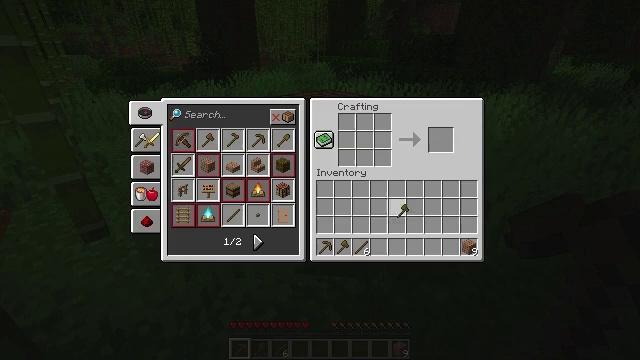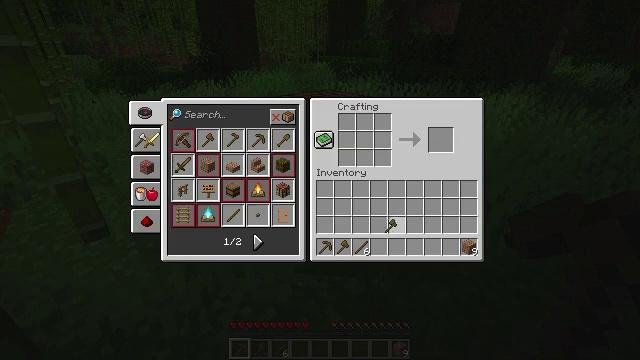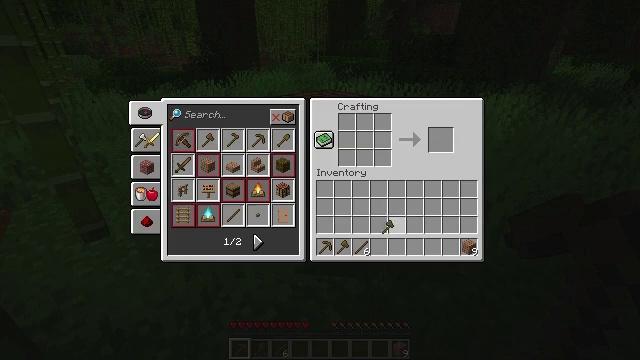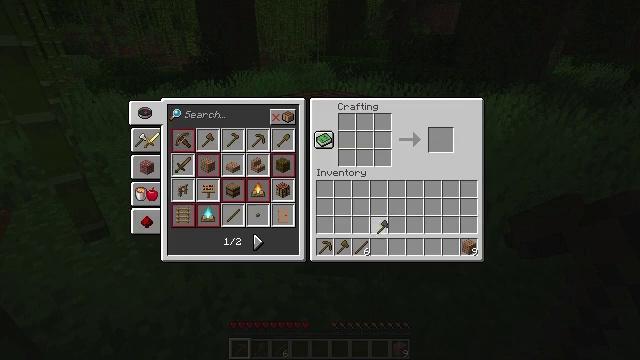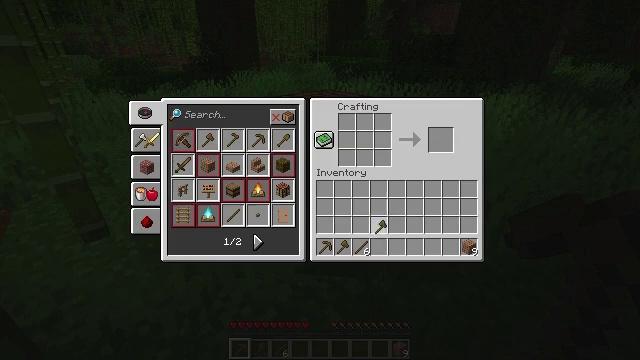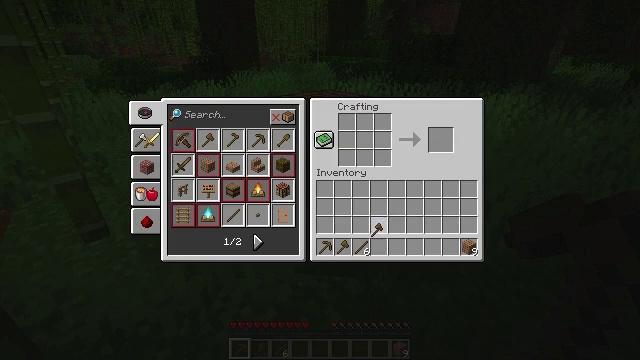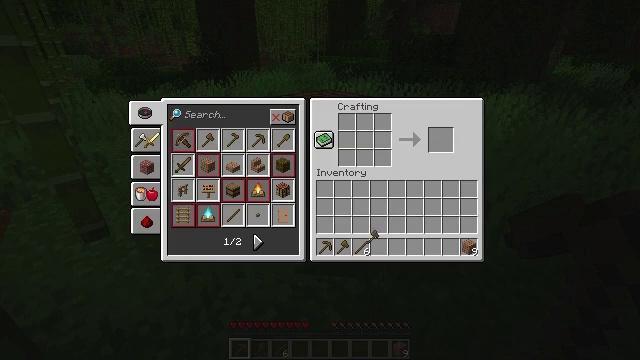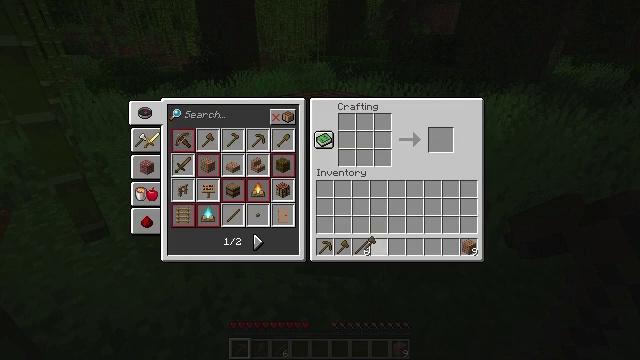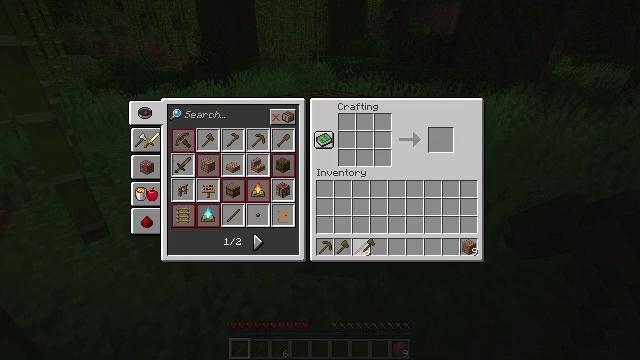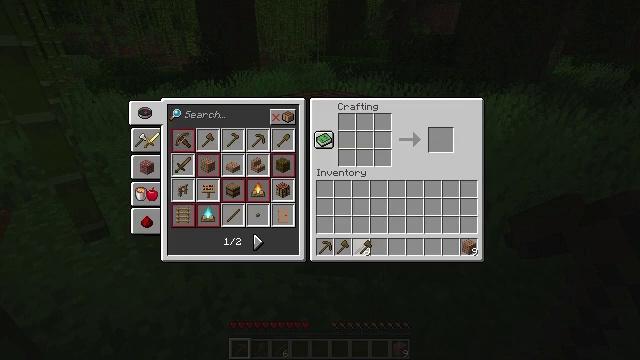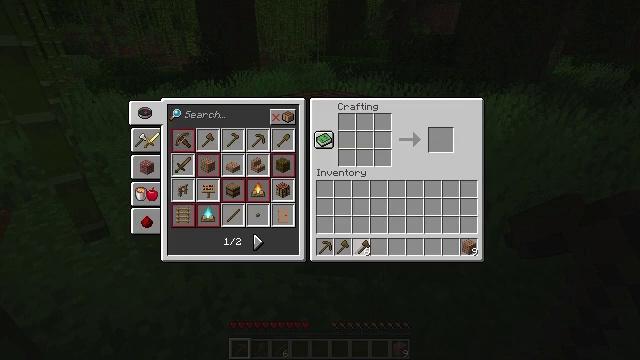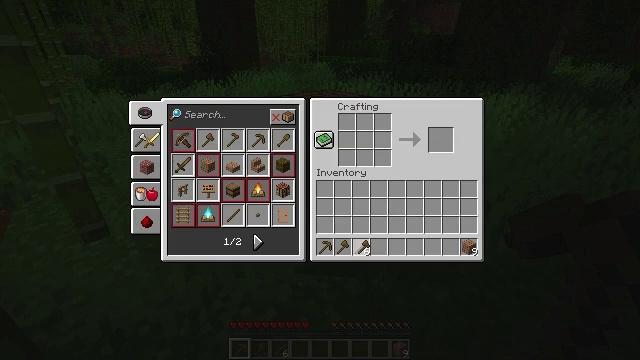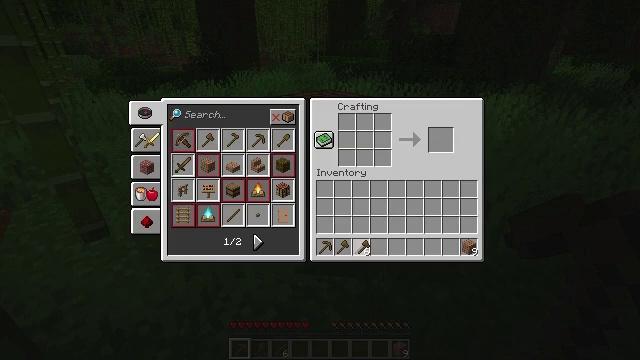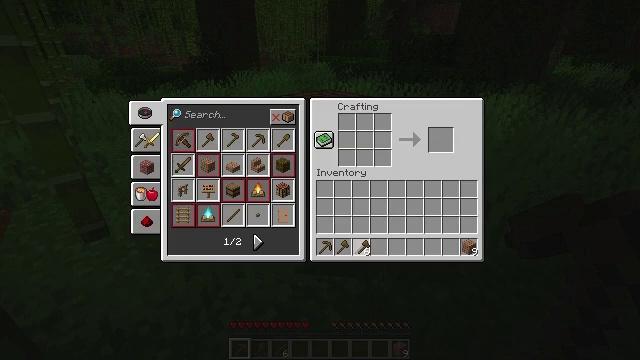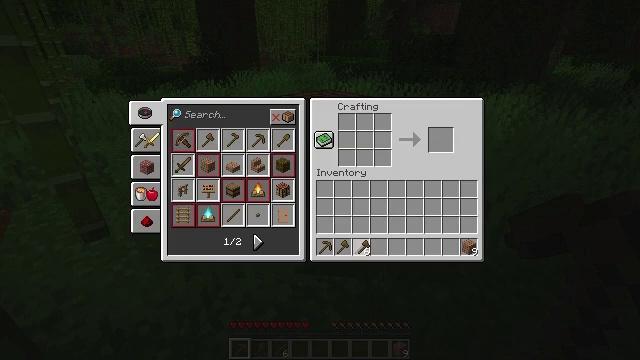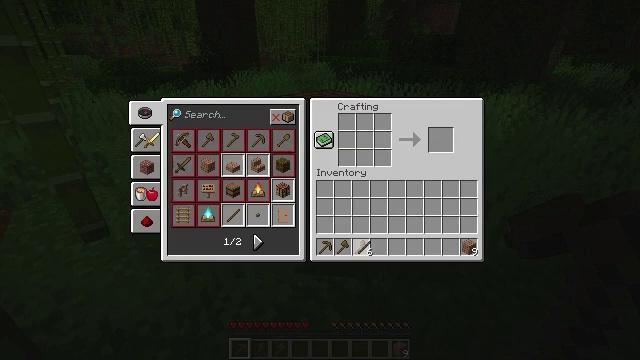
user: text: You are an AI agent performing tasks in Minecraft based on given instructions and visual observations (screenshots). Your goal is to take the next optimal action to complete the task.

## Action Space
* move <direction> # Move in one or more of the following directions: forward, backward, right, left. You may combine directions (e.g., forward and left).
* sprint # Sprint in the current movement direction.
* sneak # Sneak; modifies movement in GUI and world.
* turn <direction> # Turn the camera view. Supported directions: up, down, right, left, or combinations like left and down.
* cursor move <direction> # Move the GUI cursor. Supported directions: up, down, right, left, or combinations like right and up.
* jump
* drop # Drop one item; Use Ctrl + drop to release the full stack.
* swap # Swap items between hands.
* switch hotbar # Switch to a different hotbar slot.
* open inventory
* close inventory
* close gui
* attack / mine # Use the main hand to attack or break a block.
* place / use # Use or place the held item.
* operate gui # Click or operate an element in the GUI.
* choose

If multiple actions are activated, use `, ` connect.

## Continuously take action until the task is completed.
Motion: motion action
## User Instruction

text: Attack bamboo to gather it.
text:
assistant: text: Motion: cursor move left and down, open gui
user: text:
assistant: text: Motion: no_op
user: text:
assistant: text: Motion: no_op
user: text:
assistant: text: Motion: no_op
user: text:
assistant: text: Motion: no_op
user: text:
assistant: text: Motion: cursor move down
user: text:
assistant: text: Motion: no_op
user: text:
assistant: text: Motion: no_op
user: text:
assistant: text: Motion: no_op
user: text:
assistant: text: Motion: no_op
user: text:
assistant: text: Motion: no_op
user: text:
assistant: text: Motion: no_op
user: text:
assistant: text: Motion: operate gui
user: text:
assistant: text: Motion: operate gui
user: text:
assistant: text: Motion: no_op
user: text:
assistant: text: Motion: no_op
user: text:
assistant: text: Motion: cursor move right
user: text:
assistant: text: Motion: no_op
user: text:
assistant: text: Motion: operate gui
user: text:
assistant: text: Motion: operate gui
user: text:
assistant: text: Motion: operate gui
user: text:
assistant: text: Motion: no_op
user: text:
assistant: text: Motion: no_op
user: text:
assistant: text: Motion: no_op
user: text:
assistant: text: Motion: no_op
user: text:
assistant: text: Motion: no_op
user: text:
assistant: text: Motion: no_op
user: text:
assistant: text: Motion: close gui
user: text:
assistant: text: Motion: open inventory
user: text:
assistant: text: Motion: no_op